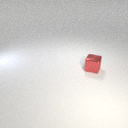
small red metal cube